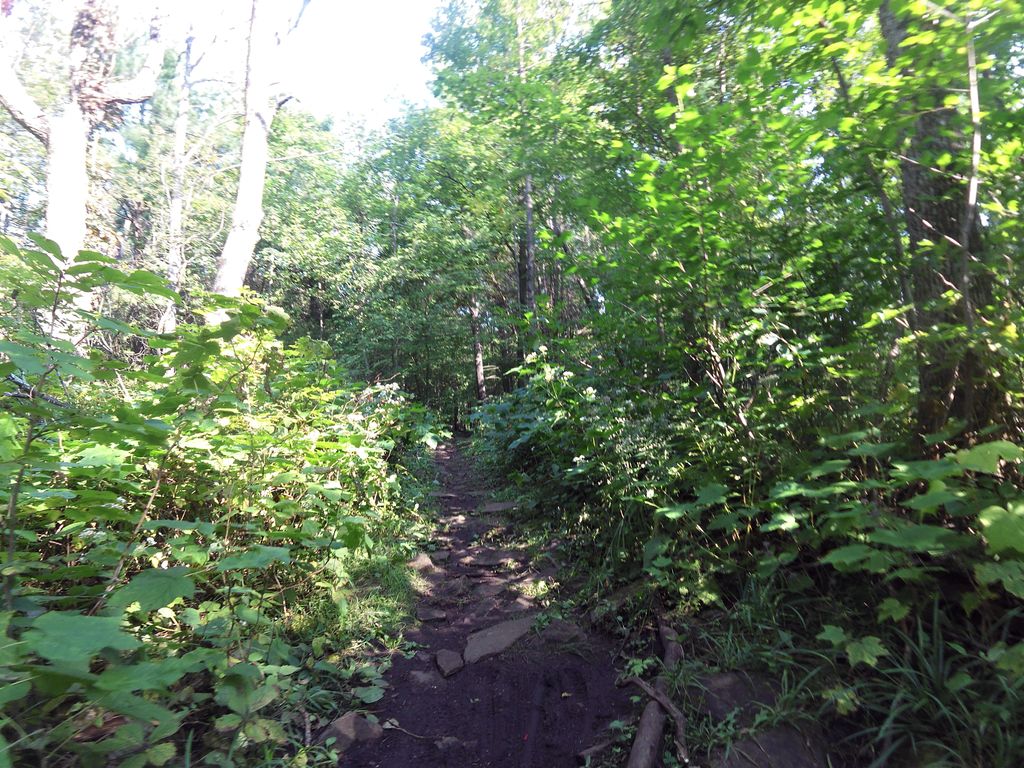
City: ottawa-gatineau